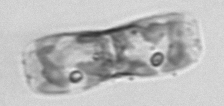
Label: pennate_morphotype1